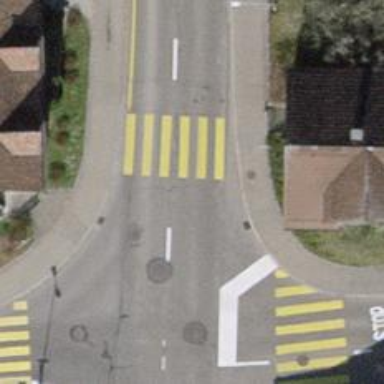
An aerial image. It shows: Uncontrolled road crossing.